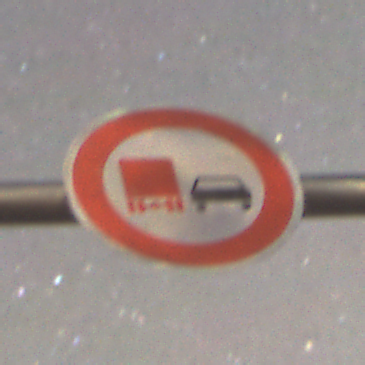
Verkehrszeichen: UeberholverbotKraftfahrzeuge
Umgebung: Outdoor, Suburban
Tageszeit: Night
Wetter: Clear
Licht: Artificial
Jahreszeit: NotSpecified
Kontrast: MediumContrast